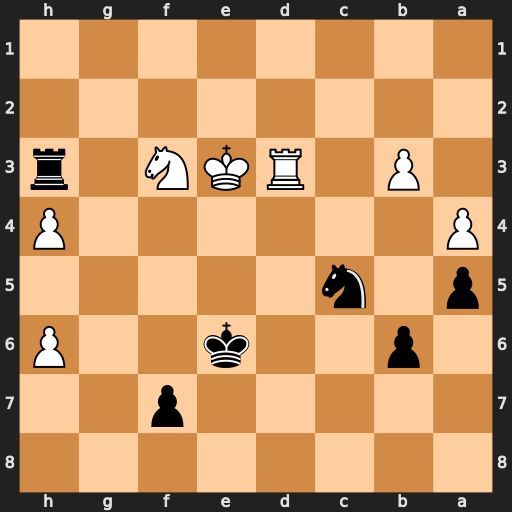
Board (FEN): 8/5p2/1p2k2P/p1n5/P6P/1P1RKN1r/8/8
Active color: b
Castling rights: -
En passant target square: -
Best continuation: Rxf3+ Kxf3 Nxd3 h7 Ne5+